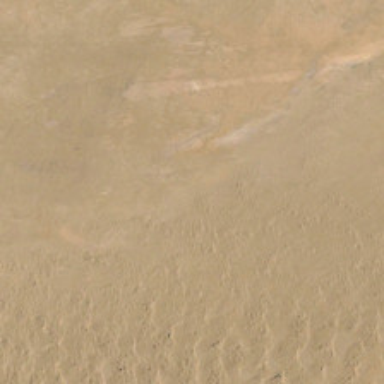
It is a large piece of yellow desert .